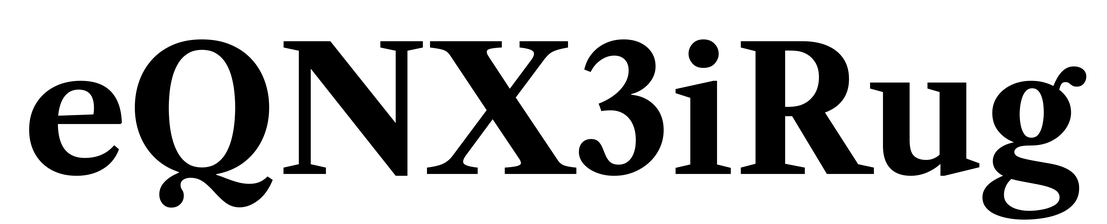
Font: LibreCaslonText_Bold